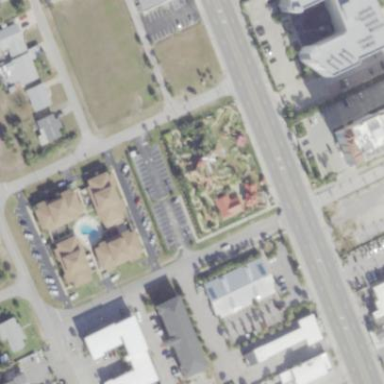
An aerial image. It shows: Miniature golf course.